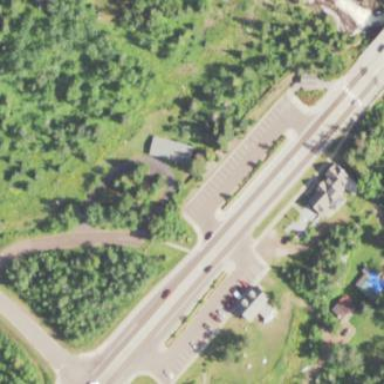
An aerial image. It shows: Rest area on the road.